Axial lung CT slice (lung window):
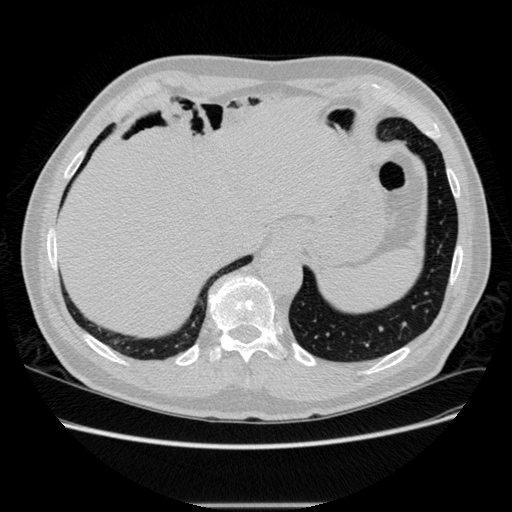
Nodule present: no